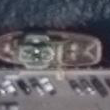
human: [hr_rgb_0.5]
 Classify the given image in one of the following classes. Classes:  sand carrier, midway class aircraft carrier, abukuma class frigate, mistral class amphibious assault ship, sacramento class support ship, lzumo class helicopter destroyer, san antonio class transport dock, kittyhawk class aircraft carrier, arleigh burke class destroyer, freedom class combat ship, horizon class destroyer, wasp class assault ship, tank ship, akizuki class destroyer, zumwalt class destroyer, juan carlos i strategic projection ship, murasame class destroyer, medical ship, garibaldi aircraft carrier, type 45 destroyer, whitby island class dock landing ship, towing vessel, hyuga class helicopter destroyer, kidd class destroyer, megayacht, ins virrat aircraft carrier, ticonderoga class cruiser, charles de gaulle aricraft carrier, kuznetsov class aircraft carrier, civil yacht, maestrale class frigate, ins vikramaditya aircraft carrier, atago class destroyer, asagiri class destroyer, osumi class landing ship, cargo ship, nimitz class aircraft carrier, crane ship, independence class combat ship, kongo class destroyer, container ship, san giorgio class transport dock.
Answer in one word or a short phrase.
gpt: Towing vessel